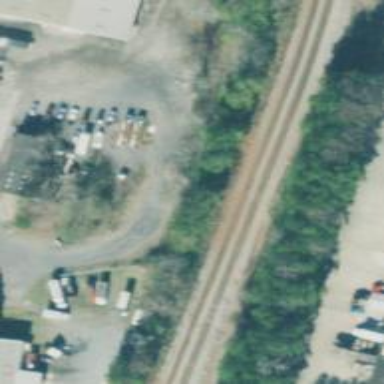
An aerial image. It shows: Railway spur junction.